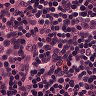
Metastatic tissue present: no